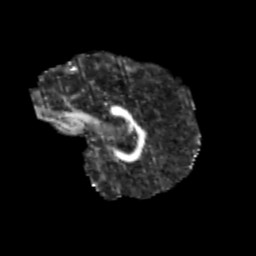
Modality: FA
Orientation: sagittal
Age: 12
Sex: male
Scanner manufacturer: siemens
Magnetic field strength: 3 T
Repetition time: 3.8 s
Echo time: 0.07 s